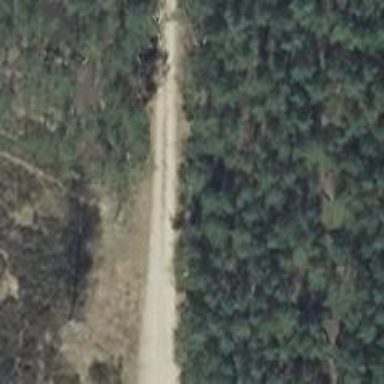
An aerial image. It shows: Sandy track road with grade 2 tracktype.